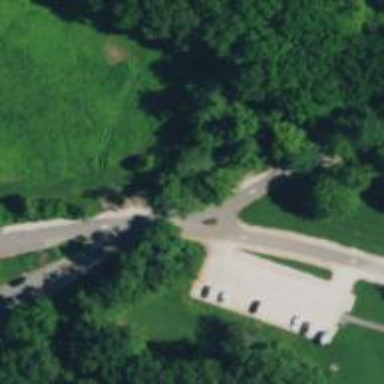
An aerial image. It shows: Path with excellent visibility for trail.